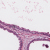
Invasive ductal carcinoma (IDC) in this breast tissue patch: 0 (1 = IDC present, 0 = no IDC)